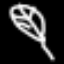
Label: leaf